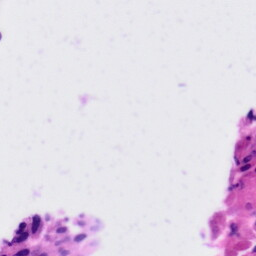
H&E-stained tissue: Tonsil